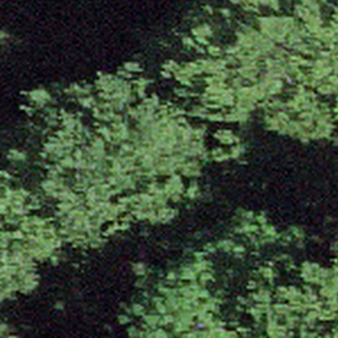
Label: other